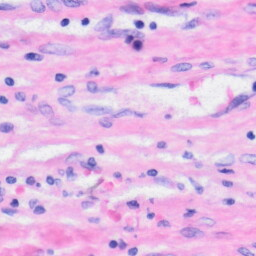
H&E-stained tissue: Liver